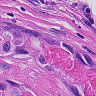
Metastatic tissue present: yes